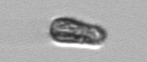
Label: Pseudochattonella_farcimen